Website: macys
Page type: billing-address
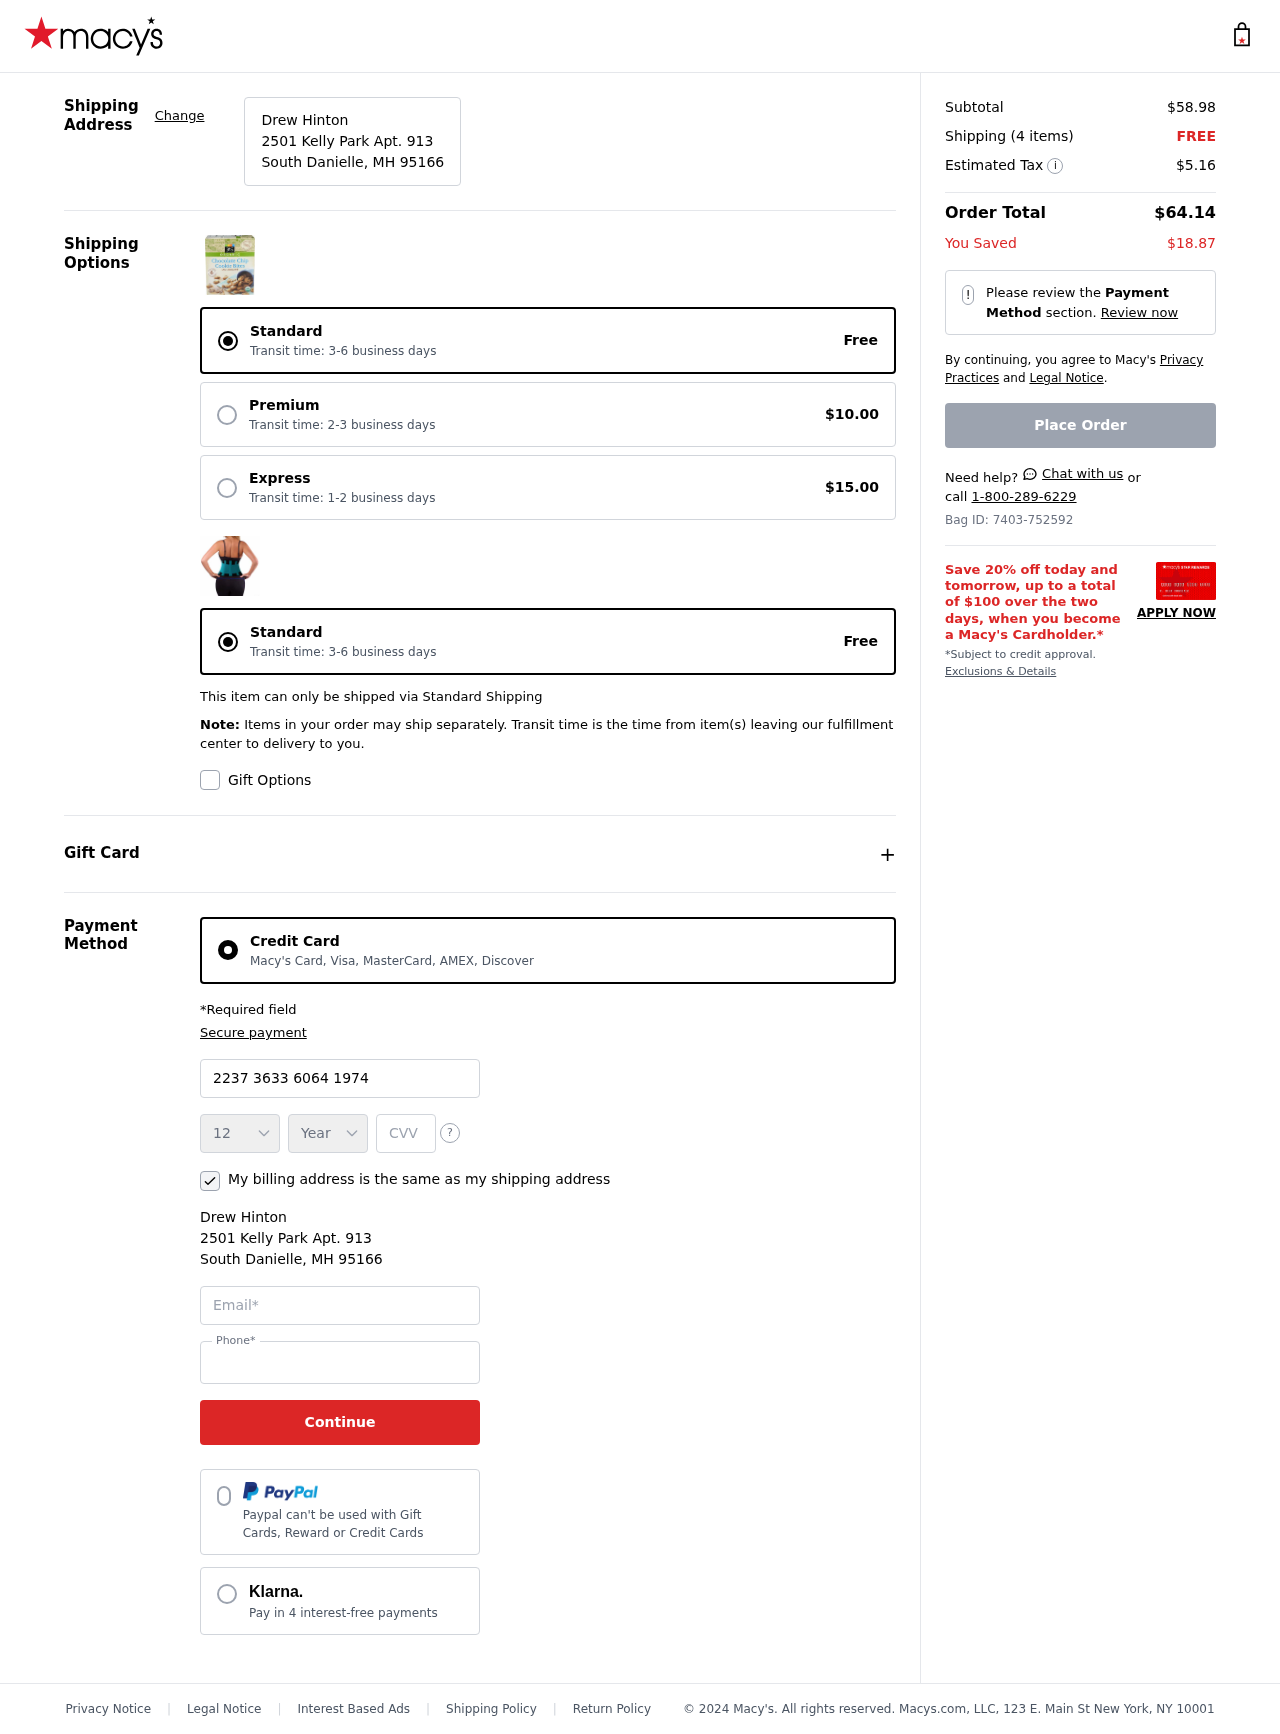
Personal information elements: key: PII_CARD_CVV
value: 772
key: PII_CARD_EXPIRY_MONTH
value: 12
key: PII_CARD_EXPIRY_YEAR
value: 27
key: PII_CARD_NUMBER
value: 2237 3633 6064 1974
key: PII_CITY_STATE_ZIP
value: South Danielle, MH 95166
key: PII_EMAIL
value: drew_hinton@hotmail.com
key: PII_FULLNAME
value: Drew Hinton
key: PII_PHONE
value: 8828473316
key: PII_STREET
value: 2501 Kelly Park Apt. 913
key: PII_FULLNAME2
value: Drew Hinton
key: PII_STREET2
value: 2501 Kelly Park Apt. 913
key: PII_CITY_STATE_ZIP2
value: South Danielle, MH 95166
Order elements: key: ORDER_SUBTOTAL
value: $58.98
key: ORDER_NUM_ITEMS
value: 4
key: ORDER_SHIPPING_COST
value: FREE
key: ORDER_TAX
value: $5.16
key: ORDER_TOTAL
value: $64.14
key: ORDER_SAVINGS
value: $18.87
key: ORDER_ID
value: Bag ID: 7403-752592